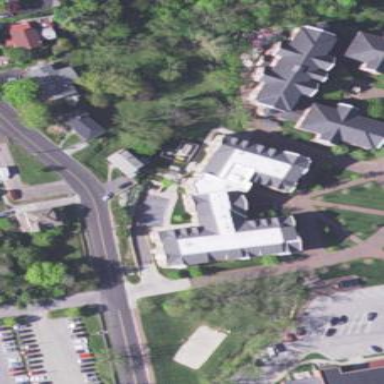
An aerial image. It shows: College building.